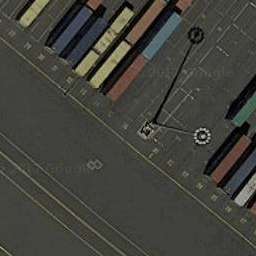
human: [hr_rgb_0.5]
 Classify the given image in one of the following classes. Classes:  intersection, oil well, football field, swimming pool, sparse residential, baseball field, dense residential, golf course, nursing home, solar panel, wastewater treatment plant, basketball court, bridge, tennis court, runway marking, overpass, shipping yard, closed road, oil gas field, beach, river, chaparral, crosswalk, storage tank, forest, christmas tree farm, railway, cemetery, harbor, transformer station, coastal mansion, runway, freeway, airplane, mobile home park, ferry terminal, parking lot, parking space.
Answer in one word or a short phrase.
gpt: shipping yard